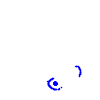
Particle: electron